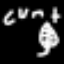
Label: leaf